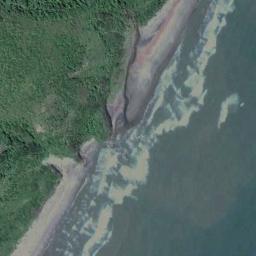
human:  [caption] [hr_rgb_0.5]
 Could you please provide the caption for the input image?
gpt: The beach is made up of deep blue seawater and a coast with dense plants .

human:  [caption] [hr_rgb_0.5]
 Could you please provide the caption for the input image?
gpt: The blue sea and the purple coast by the beach .

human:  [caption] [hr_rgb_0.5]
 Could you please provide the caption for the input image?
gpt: The beach with brown sand and dense green plants on the beach .

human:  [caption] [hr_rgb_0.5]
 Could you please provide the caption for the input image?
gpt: There is a large green field beside the beach .

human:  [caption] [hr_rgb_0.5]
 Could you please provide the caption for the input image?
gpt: The grass is beside the beach .